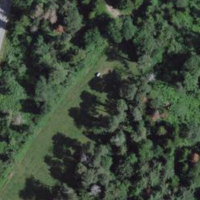
EUNIS habitat code: 44
Species observed at this site:
Sanicula europaea